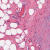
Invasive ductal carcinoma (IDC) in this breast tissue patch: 0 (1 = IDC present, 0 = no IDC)